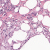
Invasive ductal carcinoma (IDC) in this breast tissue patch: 0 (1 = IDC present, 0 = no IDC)